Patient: sex M, age 46
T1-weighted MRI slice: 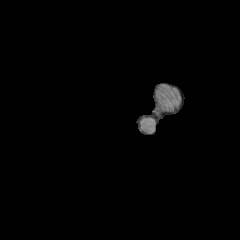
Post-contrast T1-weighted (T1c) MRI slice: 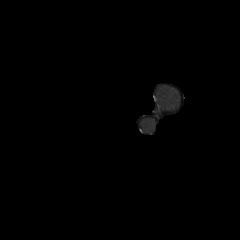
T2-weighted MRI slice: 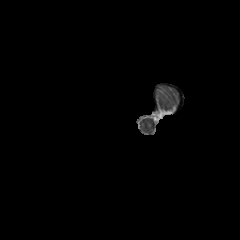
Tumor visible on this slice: no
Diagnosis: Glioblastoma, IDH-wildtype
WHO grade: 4